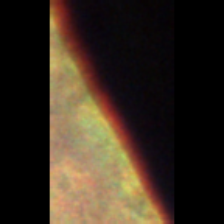
Taxon: Unknown_full_image
Group: Unknown